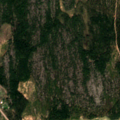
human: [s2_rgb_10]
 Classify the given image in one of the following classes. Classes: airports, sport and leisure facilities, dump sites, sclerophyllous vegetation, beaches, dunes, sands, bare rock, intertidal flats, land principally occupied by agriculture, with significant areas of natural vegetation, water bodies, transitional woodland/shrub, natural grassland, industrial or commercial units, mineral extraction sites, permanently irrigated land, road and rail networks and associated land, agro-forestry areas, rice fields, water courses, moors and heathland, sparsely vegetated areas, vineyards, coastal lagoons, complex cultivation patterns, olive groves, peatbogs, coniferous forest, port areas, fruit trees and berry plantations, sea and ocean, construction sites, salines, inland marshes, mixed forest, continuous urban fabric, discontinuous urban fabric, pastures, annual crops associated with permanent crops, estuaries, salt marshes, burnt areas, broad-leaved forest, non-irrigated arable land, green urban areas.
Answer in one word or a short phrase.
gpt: non-irrigated arable land, coniferous forest, mixed forest